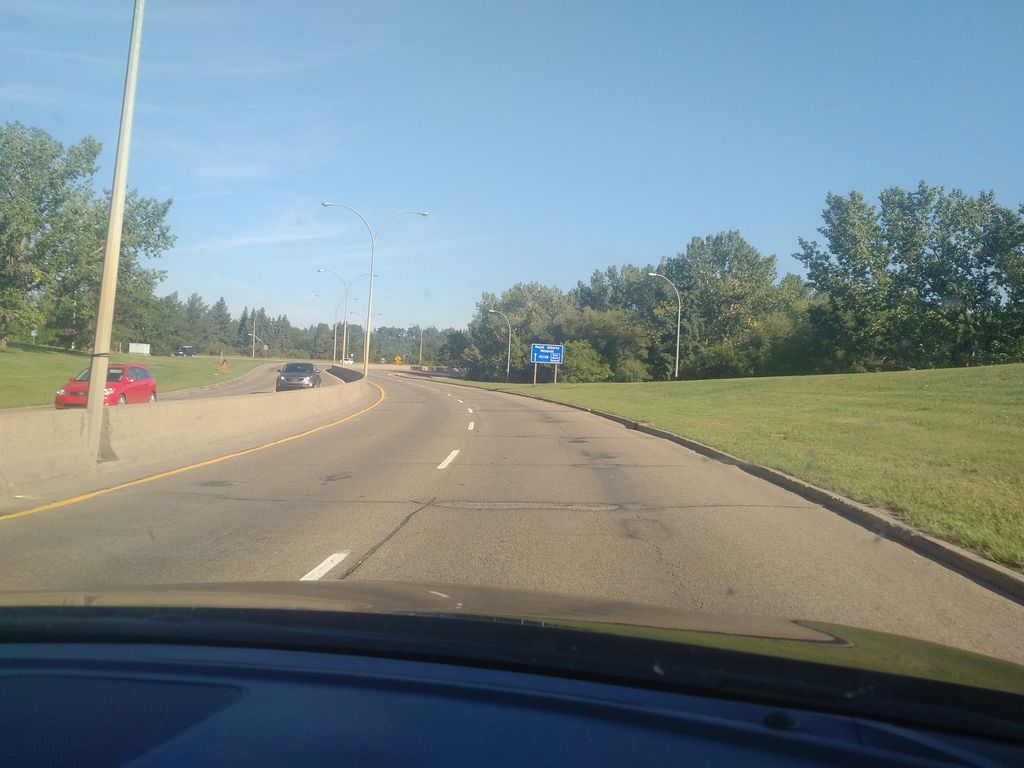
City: edmonton